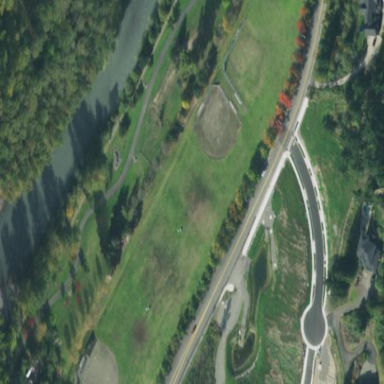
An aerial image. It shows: Dog park for leisure land.